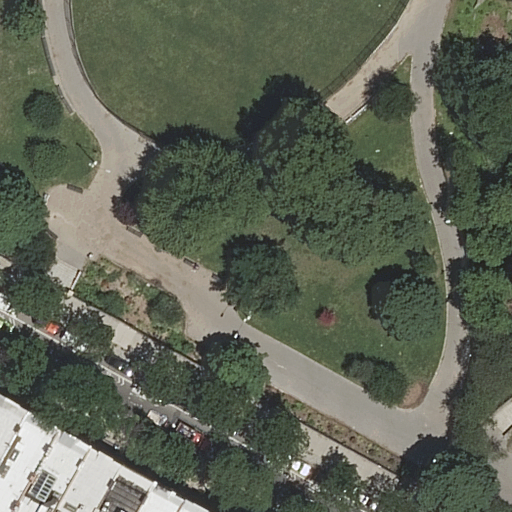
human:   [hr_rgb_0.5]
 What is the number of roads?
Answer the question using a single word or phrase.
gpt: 8

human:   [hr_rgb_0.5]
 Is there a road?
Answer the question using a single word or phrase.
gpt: yes

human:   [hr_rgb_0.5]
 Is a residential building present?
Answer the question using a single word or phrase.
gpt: yes

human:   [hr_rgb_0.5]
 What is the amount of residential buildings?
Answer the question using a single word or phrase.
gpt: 7

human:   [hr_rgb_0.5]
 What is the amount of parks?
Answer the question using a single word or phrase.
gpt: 1

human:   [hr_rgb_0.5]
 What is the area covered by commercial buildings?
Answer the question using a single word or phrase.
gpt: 0m2

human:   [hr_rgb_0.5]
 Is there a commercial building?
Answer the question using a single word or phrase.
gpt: no

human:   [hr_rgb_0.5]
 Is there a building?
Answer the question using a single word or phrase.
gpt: yes

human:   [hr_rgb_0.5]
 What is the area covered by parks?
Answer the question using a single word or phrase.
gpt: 10636m2

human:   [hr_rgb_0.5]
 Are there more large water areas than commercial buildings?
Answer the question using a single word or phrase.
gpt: no

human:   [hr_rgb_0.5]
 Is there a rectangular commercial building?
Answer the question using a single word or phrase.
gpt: no

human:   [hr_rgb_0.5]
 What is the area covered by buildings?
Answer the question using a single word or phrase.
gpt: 725m2

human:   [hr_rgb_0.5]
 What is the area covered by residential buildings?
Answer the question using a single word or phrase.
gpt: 725m2

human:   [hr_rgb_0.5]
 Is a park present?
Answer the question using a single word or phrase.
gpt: yes

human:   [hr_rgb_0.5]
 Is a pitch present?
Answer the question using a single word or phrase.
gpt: yes

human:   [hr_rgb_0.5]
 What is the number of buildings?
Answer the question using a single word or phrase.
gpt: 7

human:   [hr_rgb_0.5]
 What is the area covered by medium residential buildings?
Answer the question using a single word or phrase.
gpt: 562m2

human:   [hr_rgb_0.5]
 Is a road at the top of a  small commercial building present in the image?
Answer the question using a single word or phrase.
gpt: no

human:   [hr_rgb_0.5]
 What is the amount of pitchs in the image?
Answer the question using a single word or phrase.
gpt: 1

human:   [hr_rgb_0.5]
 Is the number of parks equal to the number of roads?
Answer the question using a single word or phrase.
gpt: no

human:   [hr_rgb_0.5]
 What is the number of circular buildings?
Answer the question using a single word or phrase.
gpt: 0

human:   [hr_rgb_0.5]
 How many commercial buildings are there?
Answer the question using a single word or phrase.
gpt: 0

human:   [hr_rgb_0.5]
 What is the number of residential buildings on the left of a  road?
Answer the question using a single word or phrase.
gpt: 7

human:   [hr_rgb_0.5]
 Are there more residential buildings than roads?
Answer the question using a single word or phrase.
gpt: no

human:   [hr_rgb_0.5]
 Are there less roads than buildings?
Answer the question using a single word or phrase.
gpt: no

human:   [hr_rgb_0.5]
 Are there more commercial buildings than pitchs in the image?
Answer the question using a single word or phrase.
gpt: no

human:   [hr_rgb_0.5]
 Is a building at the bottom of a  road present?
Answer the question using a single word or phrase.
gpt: yes

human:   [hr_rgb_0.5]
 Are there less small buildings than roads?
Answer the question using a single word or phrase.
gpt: yes

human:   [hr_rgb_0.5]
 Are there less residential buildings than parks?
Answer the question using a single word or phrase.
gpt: no

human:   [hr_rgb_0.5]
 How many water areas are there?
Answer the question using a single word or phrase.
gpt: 0

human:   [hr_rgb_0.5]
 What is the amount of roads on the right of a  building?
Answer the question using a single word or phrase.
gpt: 8

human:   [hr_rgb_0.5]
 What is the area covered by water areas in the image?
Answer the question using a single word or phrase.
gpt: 0m2

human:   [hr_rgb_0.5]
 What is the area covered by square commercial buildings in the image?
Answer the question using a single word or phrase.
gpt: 0m2

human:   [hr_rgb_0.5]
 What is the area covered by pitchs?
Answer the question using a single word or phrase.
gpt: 4374m2

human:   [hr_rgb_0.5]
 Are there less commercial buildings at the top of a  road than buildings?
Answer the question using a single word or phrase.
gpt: yes

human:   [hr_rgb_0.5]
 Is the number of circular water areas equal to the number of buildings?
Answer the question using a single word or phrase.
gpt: no

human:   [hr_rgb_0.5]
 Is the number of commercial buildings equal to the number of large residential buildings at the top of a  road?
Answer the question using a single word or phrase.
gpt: yes

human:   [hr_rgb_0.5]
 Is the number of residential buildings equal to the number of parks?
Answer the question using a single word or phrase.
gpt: no

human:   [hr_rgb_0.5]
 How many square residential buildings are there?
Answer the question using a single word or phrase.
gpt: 0

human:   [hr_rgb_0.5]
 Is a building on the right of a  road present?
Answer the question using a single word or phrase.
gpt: yes

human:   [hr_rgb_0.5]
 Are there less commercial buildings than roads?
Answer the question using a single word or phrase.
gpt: yes

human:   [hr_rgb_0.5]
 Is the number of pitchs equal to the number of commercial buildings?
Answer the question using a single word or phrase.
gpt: no

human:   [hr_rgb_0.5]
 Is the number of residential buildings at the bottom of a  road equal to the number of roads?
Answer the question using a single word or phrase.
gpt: no

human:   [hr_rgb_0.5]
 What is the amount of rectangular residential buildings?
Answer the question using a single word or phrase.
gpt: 6

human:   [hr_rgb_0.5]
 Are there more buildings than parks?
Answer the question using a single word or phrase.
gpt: yes

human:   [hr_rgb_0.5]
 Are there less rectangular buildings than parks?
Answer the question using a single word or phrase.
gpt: no

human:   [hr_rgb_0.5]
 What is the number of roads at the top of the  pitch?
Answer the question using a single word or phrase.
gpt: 0

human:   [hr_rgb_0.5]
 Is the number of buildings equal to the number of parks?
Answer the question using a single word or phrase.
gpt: no

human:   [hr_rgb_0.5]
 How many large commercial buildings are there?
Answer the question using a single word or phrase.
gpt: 0

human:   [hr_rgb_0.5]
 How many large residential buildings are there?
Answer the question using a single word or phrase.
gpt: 0

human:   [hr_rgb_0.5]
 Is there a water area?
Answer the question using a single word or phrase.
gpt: no

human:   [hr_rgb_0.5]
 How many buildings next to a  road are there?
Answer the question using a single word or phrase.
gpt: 7

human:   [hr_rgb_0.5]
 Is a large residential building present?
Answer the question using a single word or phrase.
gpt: no

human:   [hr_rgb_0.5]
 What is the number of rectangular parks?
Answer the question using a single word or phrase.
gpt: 1

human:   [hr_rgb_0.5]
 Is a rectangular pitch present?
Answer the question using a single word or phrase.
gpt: no

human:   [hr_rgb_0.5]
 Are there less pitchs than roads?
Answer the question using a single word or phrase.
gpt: yes

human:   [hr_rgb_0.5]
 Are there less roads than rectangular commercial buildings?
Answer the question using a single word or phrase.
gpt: no

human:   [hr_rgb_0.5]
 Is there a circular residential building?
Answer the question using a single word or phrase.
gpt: no

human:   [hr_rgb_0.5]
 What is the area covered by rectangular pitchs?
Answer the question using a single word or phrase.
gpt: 0m2

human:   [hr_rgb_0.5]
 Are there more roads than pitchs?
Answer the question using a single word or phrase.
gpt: yes

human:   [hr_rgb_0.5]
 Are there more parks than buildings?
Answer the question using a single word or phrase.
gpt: no

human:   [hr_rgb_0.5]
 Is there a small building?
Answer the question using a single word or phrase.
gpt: yes

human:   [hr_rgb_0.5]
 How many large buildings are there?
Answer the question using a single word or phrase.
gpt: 0

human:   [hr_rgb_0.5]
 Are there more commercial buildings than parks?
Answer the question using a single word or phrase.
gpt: no